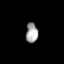
Tissue: lung
Cell type: Epithelial cells
Senescence score: 0.1761
Nuclear area (px): 240
Mean DAPI intensity: 159.575